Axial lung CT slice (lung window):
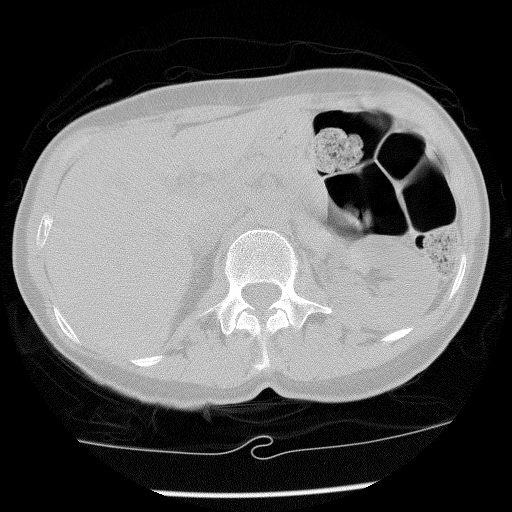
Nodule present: no